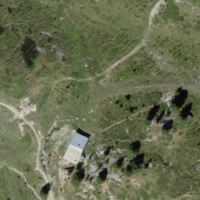
EUNIS habitat code: 26
Species observed at this site:
Plantago alpina